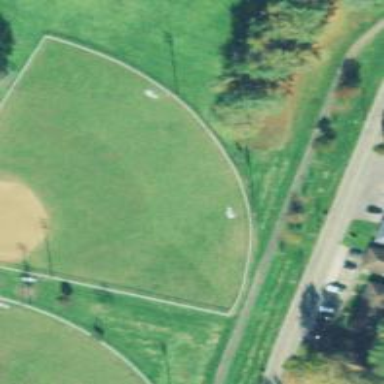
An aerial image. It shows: Baseball pitch for leisure land.